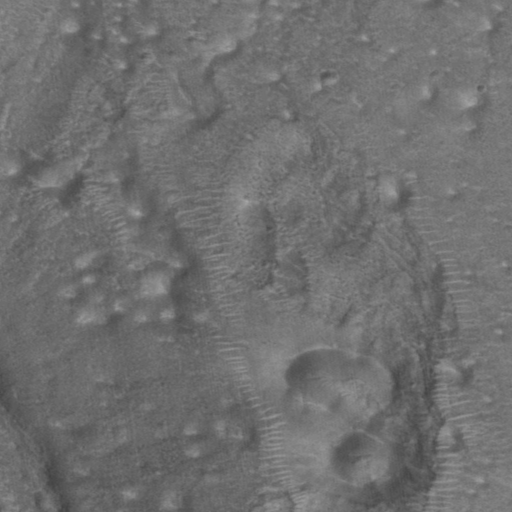
Classes present: Background, Cone